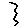
Label: zigzag